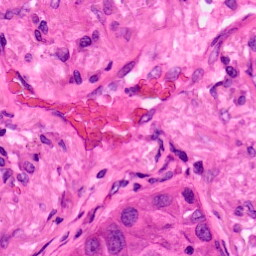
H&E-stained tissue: Lung